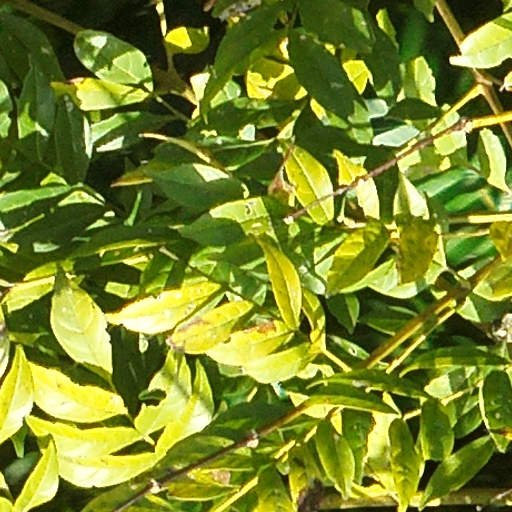
Species: Jacaranda copaia
GBIF accepted scientific name: Jacaranda copaia
Crown area (m\u00b2): 257.671